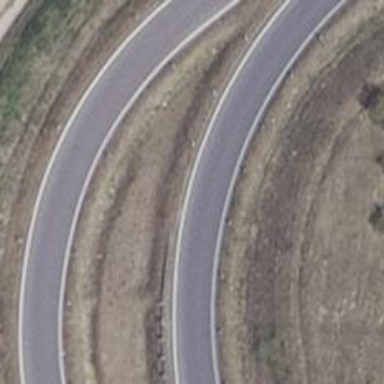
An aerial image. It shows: Trunk link highway.